Question: can someone tell me why there's extra td columns in the following foreach binding?
'''
<table border="1" style="margin-top: 5px">
<thead>
<tr>
<th>rid</th>
<th>ciname</th>
<th>dId</th>
<th>ReqName</th>
<th>ReqType</th>
<th>bus</th>
<th>Req test</th>
<th>no trace</th>
<th>p r</th>
</tr>
</thead>
<tbody data-bind='foreach: gifts'>
<tr>
<td><span data-bind='text: reqid' /></td>
<td><span data-bind='text: ciname' /></td>
<td><span data-bind='text: did' /></td>
<td><span data-bind='text: reqname' /><td>
<td><span data-bind='text: reqtype' /><td>
<td><span data-bind='text: bus' /><td>
<td><span data-bind='text: reqtest' /><td>
<td><span data-bind='text: notrace' /><td>
<td><span data-bind='text: pr' /></td>
</tr>
</tbody>
</table>
'''

jsfiddle link here:
<URL>
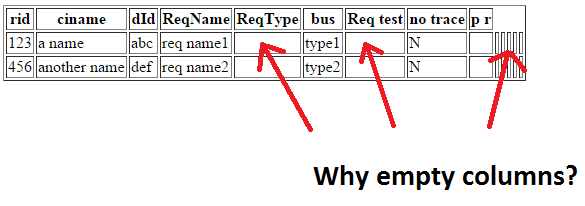
Answer: 'td' not closed properly
'''
<table border="1" style="margin-top: 5px">
<thead>
<tr>
<th>rid</th>
<th>ciname</th>
<th>dId</th>
<th>ReqName</th>
<th>ReqType</th>
<th>bus</th>
<th>Req test</th>
<th>no trace</th>
<th>p r</th>
</tr>
</thead>
<tbody data-bind='foreach: gifts'>
<tr>
<td><span data-bind='text: reqid' /></td>
<td><span data-bind='text: ciname' /></td>
<td><span data-bind='text: did' /></td>
<td><span data-bind='text: reqname' /><td>
^^
<td><span data-bind='text: reqtype' /><td>
^^
<td><span data-bind='text: bus' /><td>
^^
<td><span data-bind='text: reqtest' /><td>
^^
<td><span data-bind='text: notrace' /><td>
^^
<td><span data-bind='text: pr' /></td>
</tr>
</tbody>
</table>
'''
Use
<URL>